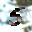
Label: 5